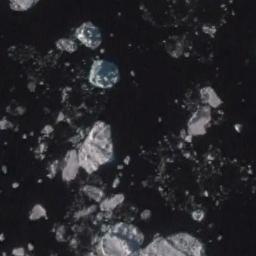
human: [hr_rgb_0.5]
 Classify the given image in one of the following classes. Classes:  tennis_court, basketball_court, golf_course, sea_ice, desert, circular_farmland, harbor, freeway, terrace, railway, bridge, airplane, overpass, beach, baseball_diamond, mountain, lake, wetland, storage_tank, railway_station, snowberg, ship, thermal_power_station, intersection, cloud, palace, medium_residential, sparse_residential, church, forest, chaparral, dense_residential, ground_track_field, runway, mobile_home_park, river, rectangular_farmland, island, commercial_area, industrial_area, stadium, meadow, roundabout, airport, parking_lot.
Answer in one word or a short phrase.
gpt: sea_ice